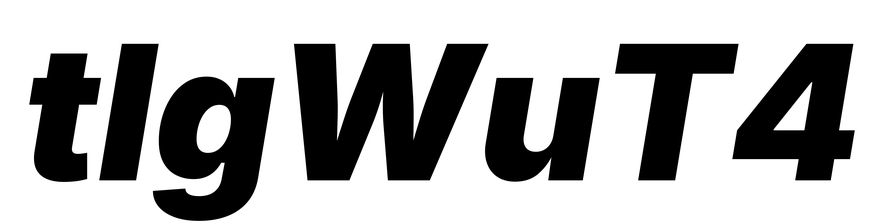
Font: Inter-Italic_Black_Italic